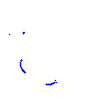
Particle: pion